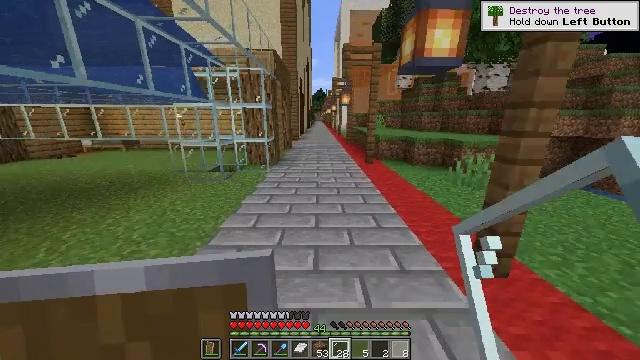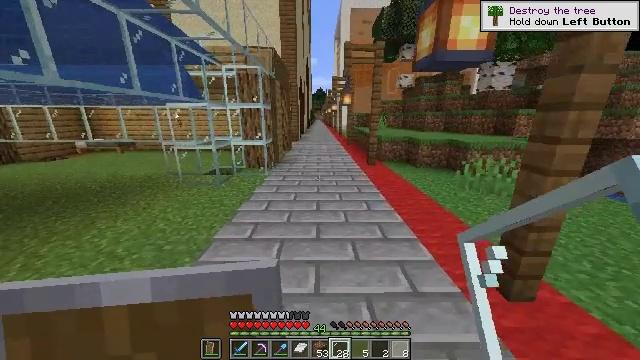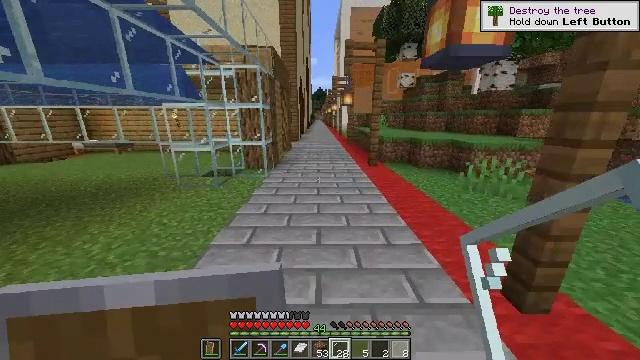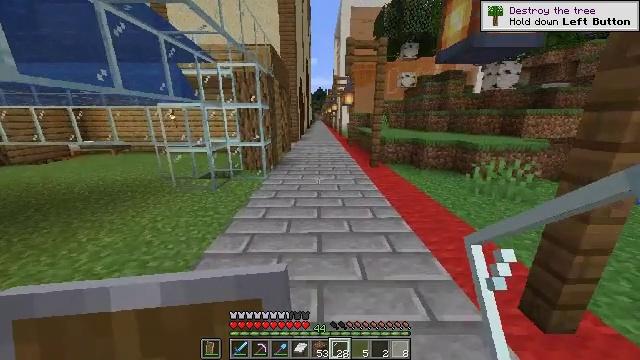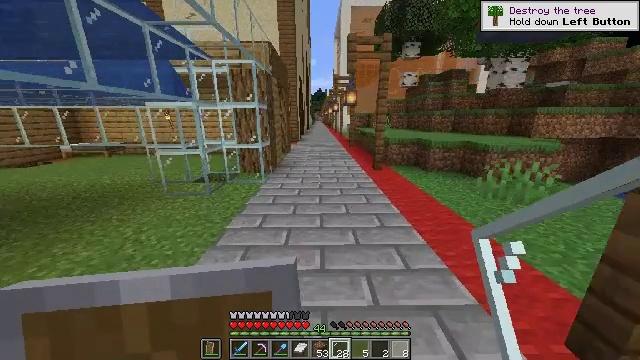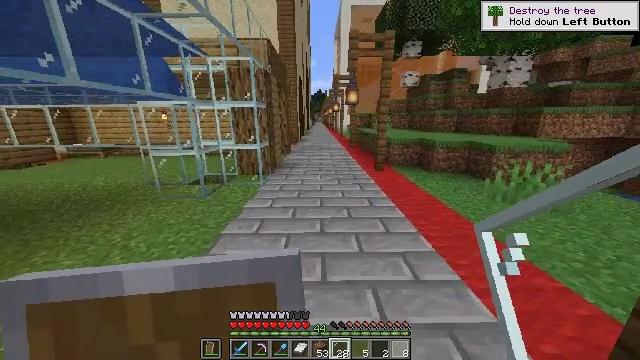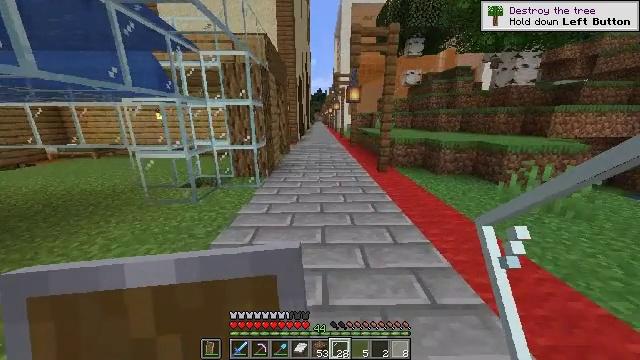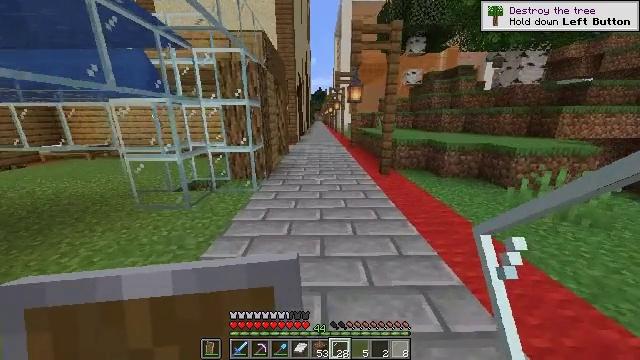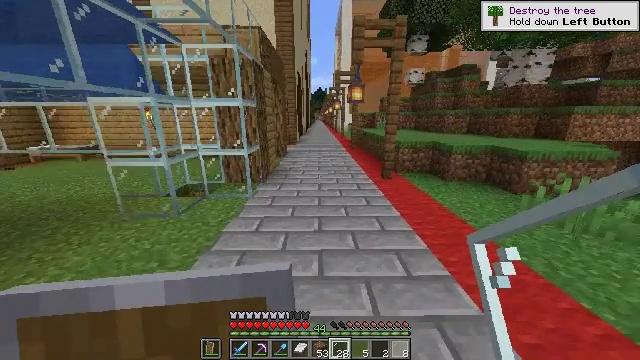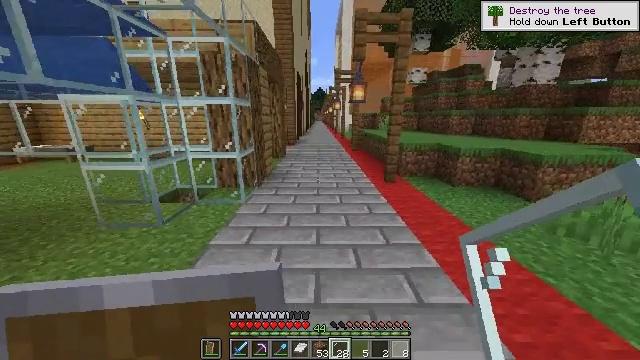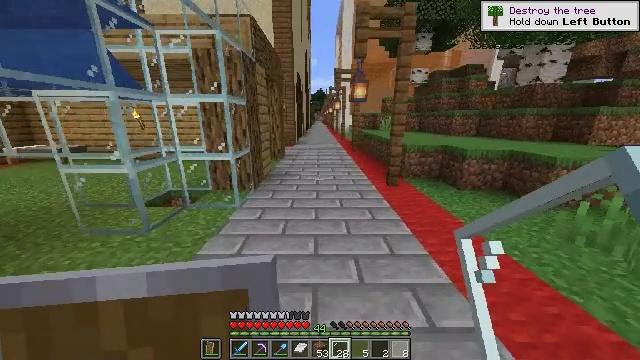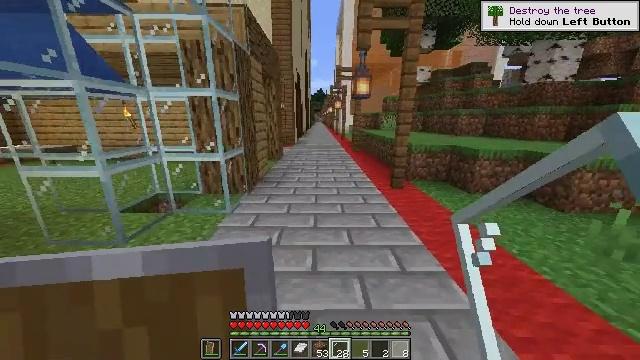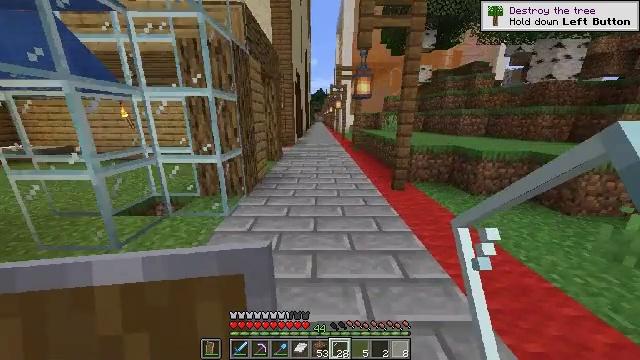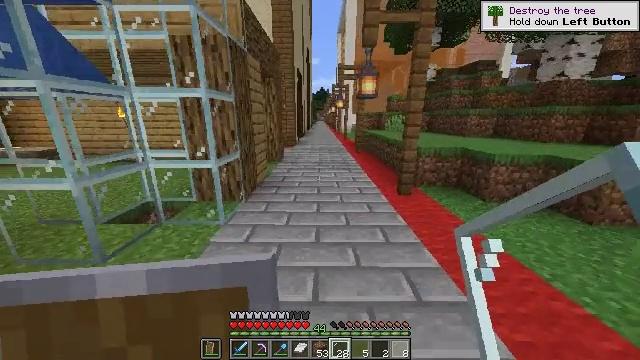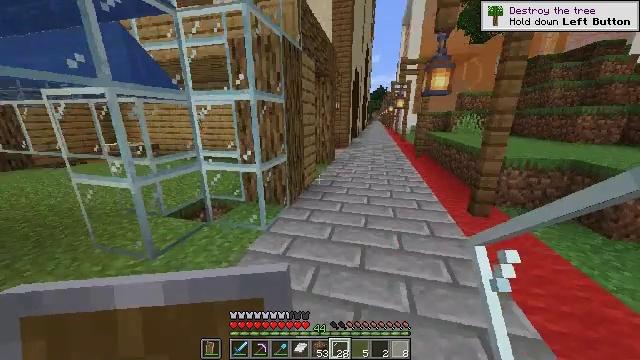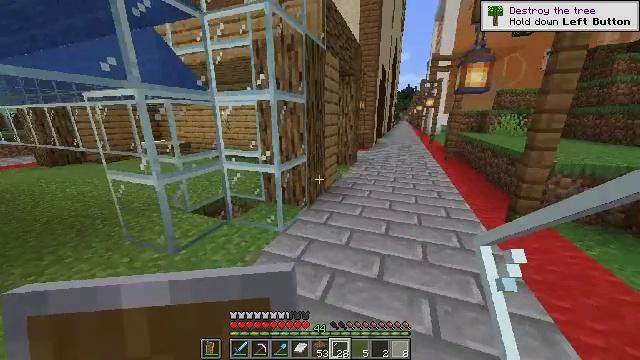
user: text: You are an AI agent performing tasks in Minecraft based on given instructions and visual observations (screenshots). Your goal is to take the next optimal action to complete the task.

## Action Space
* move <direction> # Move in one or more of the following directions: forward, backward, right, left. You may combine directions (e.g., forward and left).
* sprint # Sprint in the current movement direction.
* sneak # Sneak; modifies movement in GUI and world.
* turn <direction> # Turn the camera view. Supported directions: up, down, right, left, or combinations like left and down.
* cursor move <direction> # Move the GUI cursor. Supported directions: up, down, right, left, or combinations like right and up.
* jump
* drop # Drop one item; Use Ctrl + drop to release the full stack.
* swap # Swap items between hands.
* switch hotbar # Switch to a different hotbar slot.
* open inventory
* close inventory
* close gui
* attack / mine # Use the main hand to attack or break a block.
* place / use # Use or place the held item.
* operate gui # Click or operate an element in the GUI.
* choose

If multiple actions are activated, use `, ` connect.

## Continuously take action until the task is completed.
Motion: motion action
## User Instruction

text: Make magenta stained glass pane at the crafting table.
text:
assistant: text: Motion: move forward
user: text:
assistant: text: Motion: move forward
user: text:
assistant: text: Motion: move forward
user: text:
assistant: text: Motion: move forward
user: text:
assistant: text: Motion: move forward
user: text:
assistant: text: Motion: move forward
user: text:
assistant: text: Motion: move forward
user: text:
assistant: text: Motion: move forward
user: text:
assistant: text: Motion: move forward
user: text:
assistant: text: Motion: move forward
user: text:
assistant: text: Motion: move forward
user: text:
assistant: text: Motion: move forward
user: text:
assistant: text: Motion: move forward
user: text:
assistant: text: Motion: move forward and move right, turn left
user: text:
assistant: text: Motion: move forward and move right, turn left
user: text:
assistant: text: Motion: move forward and move right, turn left
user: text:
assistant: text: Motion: move forward and move right, turn left
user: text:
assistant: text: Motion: move forward and move right, turn left
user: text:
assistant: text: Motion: move forward and move right
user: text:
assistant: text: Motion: move forward and move right, turn up
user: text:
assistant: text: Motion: move forward and move right, turn up
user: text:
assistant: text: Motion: move forward and move right
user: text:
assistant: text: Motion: move forward and move right, turn left
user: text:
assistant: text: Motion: move forward and move right, turn left and down
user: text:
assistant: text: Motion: move forward and move right, turn left
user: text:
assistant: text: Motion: move forward and move right, turn left
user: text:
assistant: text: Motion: move forward and move right
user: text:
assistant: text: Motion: move forward and move right, turn left
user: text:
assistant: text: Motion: move forward and move right, turn left
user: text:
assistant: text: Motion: move forward and move right, turn left